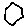
Label: hexagon